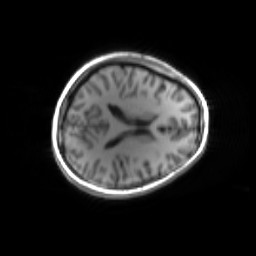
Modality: inplaneT1
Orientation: axial
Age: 22
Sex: female
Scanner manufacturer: siemens
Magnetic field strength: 3 T
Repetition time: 1.2 s
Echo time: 0.00251 s